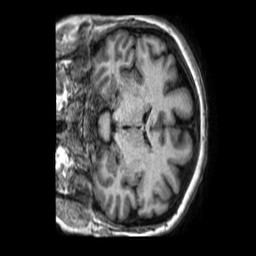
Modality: T1w
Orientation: coronal
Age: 45
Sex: female
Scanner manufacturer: philips
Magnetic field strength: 1.5 T
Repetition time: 0.007197 s
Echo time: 0.003255 s